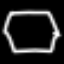
Label: octagon